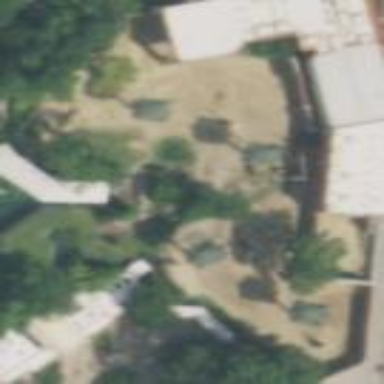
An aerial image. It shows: Enclosure in the zoo.